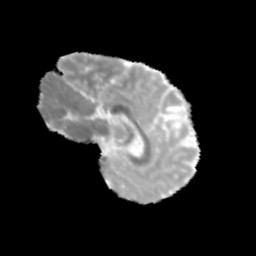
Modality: MD
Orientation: sagittal
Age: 10
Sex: male
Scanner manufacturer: siemens
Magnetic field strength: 3 T
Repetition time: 3.8 s
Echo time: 0.07 s